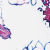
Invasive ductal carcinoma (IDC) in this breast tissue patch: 0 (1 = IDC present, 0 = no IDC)